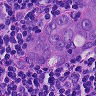
Metastatic tissue present: yes